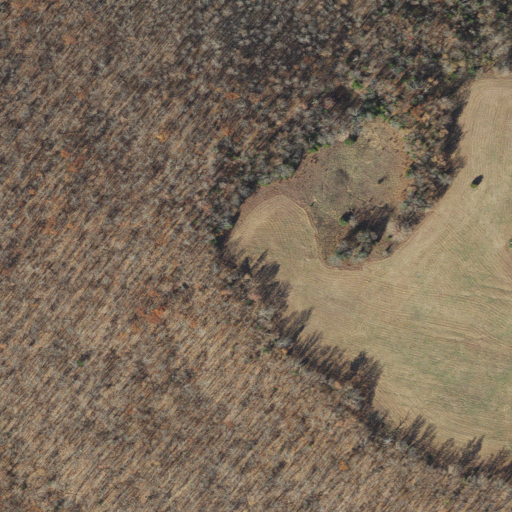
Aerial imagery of mountain in Arkansas named Dodson Mountain containing deciduous forest and pasture